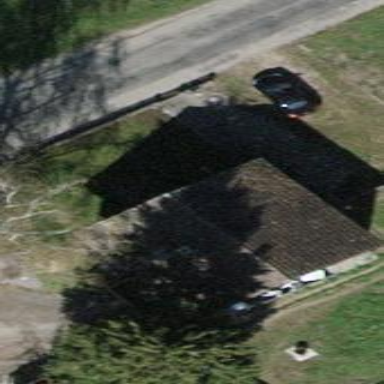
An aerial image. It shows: Detached building.